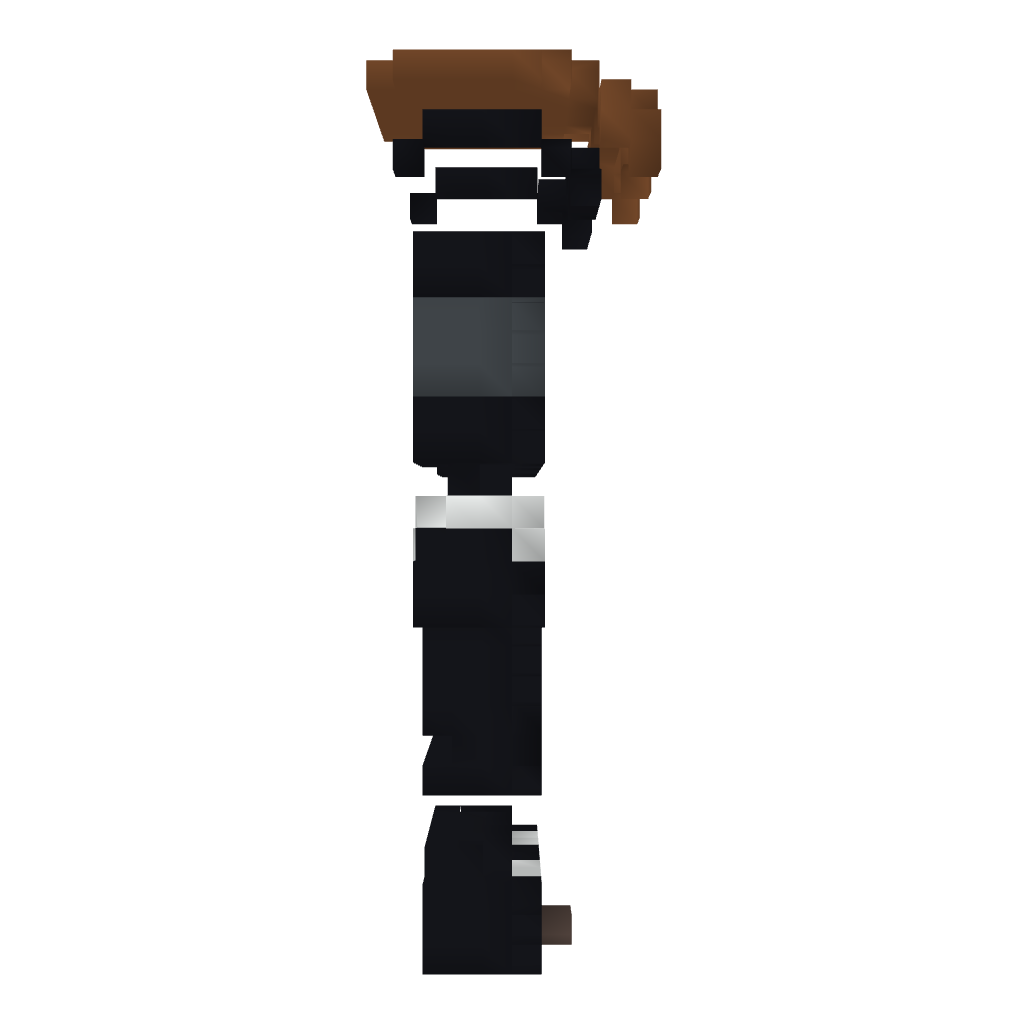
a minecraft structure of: Statue - SkyDoesMinecraft